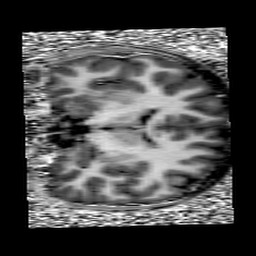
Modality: UNIT1
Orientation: coronal
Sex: male
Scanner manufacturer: siemens
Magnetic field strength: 3 T
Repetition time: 5 s
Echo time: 0.00355 s